Question: In Visual Studio 2012 using ReSharper, how can I prevent the word 'bug' in a comment from being formatted differently than the rest of the comment?
Here is an example:

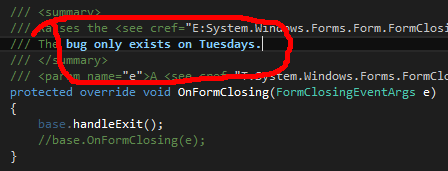
Answer: This is part of R#, not Visual Studio.
Go into the R# options, and at the bottom under the Tools heading, there's a section for "To-do items" - that will include "Bug" which defines the regular expression used to find the word "bug" in your comment. You could delete that To-do item or just change where R# looks for it.